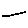
Label: line